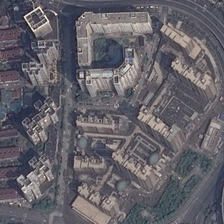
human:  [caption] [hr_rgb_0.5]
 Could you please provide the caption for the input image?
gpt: many buildings are in a commercial area .

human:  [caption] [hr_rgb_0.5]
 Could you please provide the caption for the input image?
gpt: many buildings are in a commercial area .

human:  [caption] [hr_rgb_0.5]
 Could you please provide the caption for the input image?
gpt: many buildings are in a commercial area .

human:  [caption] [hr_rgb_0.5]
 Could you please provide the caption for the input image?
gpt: many buildings are in a commercial area .

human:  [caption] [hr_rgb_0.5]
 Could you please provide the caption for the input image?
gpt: many buildings are in a commercial area .